Interaction volume radius: 10 \u00c5
Interaction volume height: 15 \u00c5
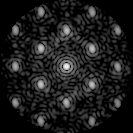
Disorder parameter: 0.3001